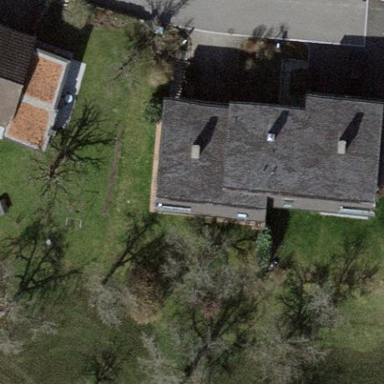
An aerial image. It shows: Terrace building.